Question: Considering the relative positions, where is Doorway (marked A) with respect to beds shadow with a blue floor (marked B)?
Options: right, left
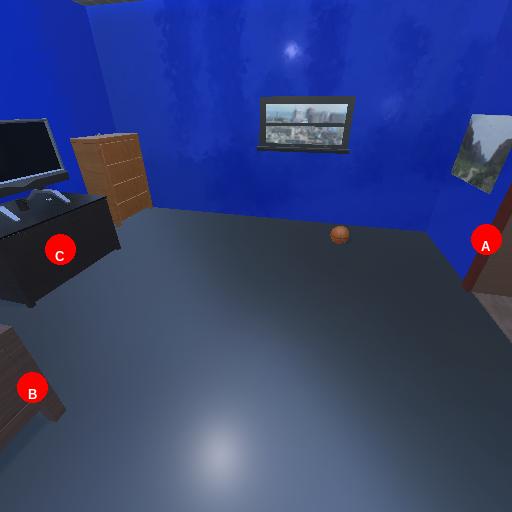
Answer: right